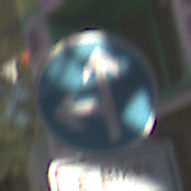
Verkehrszeichen: VorgeschriebeneFahrtrichtungGeradeausOderLinks
Zusatzzeichen unten: BesondereFahrzeugeUndTransportgueter13
Umgebung: Outdoor, Special
Tageszeit: MorningAfternoon
Wetter: PartlyCloudy
Licht: Natural
Jahreszeit: NotSpecified
Kontrast: HighContrast